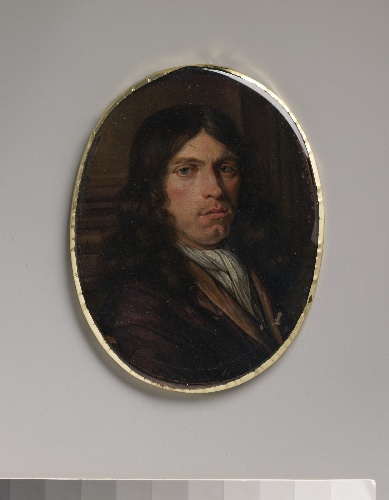
Title: Portrait of a Man
Artist: Pieter van Slingelandt
Artist bio: Dutch, Leiden 1640–1691 Leiden
Date: ca. 1680
Object type: Painting
Classification: Paintings
Medium: Oil on copper
Dimensions: Oval, 3 3/8 x 2 1/2 in. (8.6 x 6.4 cm)
Department: European Paintings
Credit line: Bequest of Rupert L. Joseph, 1959
Accession year: 1960
Repository: Metropolitan Museum of Art, New York, NY
Tags: Men|Portraits